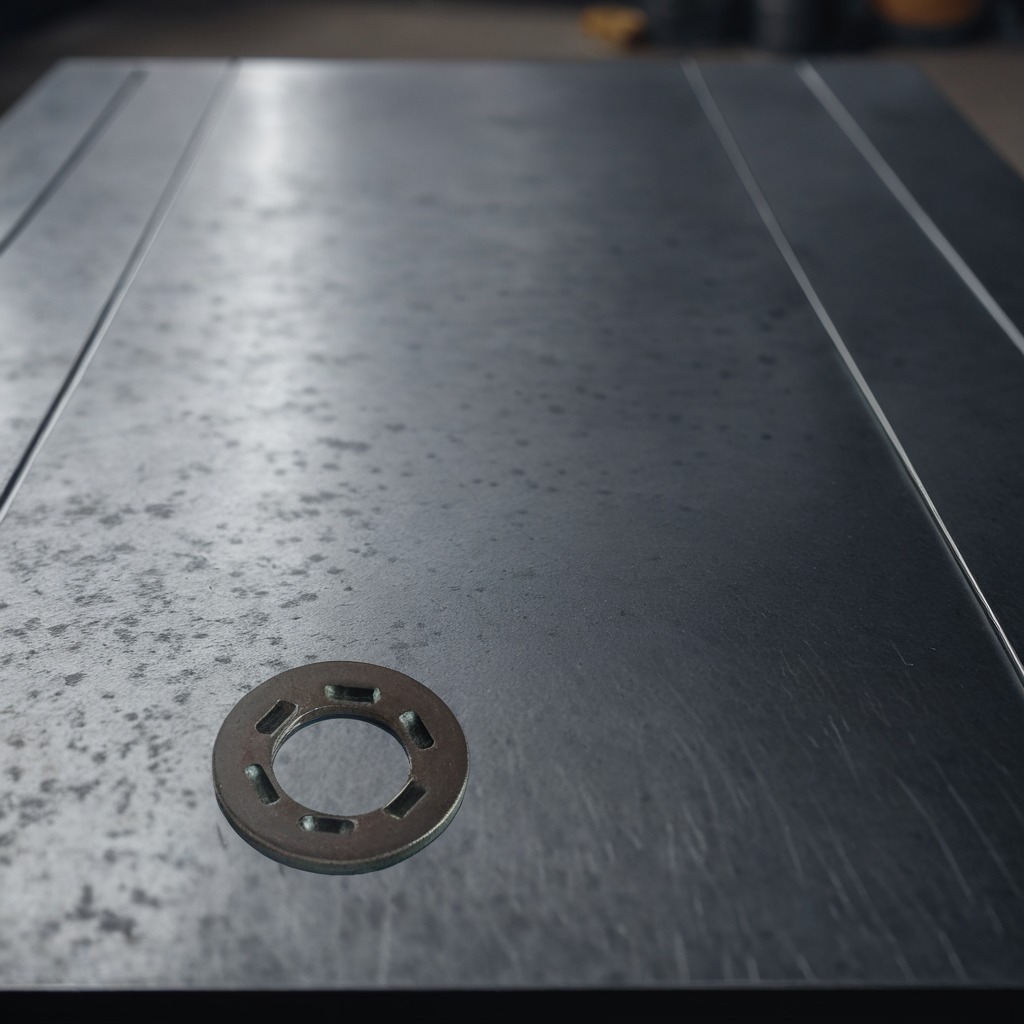
A flat metal washer is lying on the cold steel table in a mining workshop gritty textures.